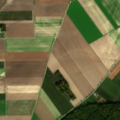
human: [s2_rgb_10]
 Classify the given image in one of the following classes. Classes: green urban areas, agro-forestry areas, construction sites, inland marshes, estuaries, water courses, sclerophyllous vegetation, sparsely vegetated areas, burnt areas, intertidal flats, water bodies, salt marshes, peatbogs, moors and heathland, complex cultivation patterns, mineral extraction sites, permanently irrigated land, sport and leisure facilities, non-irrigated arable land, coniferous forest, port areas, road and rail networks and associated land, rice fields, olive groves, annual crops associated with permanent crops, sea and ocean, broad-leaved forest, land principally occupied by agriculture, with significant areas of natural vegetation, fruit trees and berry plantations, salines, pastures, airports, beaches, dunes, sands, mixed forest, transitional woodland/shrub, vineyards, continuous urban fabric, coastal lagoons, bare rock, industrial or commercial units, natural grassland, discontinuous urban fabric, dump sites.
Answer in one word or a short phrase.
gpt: non-irrigated arable land, broad-leaved forest